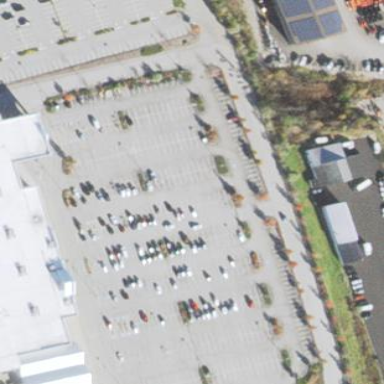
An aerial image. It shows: Parking area with surface.